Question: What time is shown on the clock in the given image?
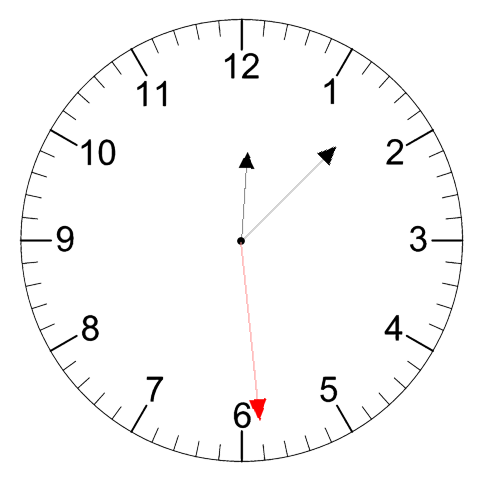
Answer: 12:07:29